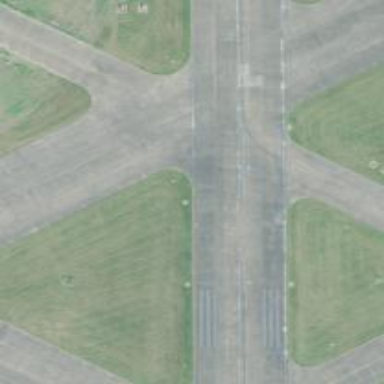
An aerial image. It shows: Historic taxiway.